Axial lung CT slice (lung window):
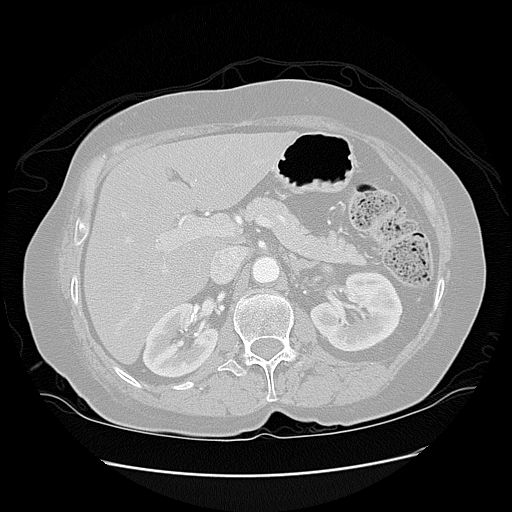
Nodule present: no